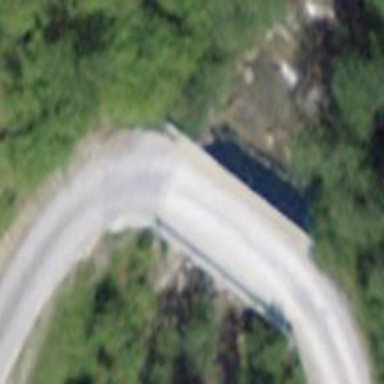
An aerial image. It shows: Service road on bridge with high-quality track surface.